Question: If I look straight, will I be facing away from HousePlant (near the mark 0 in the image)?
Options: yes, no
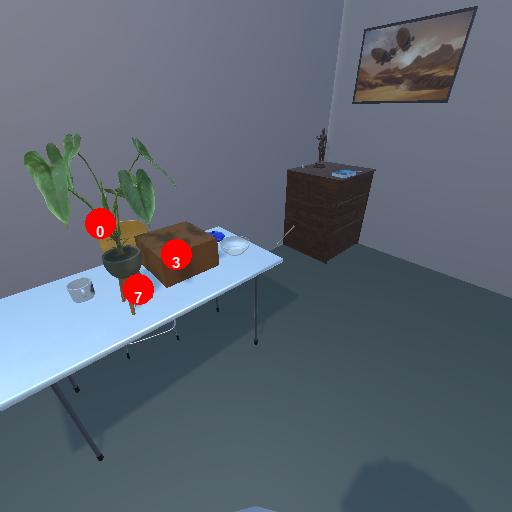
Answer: yes